【题型】选择题　【知识点】平面几何　【难度】easy
$\text{Rt}\triangle ABC$中，$AC=BC=2$，正方形$CDEF$的顶点$D,F$分别在$AC,BC$边上．$CD$的长度为$x$，$\text{Rt}\triangle ABC$与正方形$CDEF$重叠部分的面积为$y$，则下列图象中能表示$y$与$x$之间的函数关系的是（\quad）

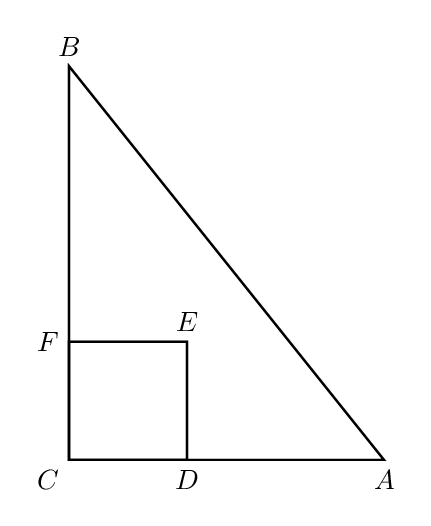
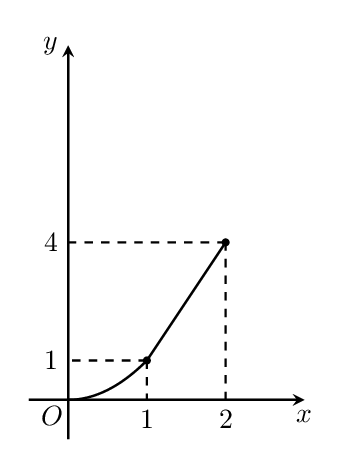
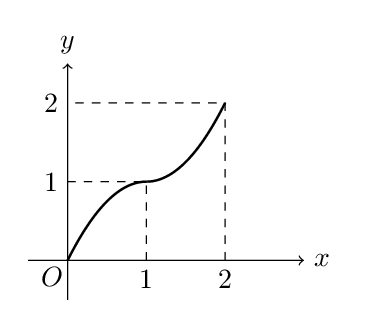
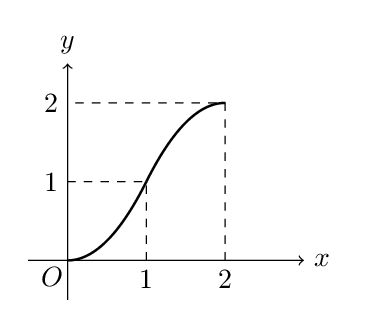
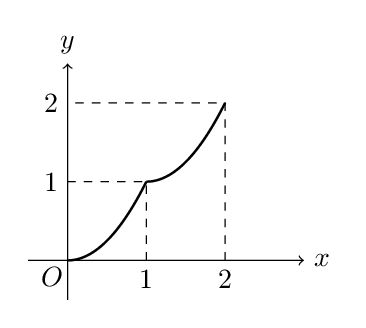
【解答】
\noindent \textbf{【答案】}C

\vspace{0.5em}
\noindent \textbf{【分析】}根据条件，直接求出$y$与$x$之间的函数关系式
\[
y=\begin{cases}
x^2, & (0 < x \leq 1) \\
-(x-2)^2+2, & (1 < x \leq 2)
\end{cases},
\]
根据关系式，利用基本函数图象，结合各个选项，即可求解.

\vspace{0.5em}
\noindent \textbf{【详解】}易知当$0 < x \leq 1$时，$y=x^2$，
\noindent 当$1 < x \leq 2$时，$ED$交$AB$于$M$，$EF$交$AB$于$N$，如图，

\vspace{0.5em}
\noindent 因为$CD=x$，则$AD=2-x$，在$\text{Rt}\triangle ABC$中，$AC=BC=2$，
\noindent 所以$\triangle ADM$为等腰直角三角形，所以$DM=2-x$，得到$EM=x-(2-x)=2x-2$，
\noindent 所以$S_{\triangle ENM}=\dfrac{1}{2}(2x-2)^2=2(x-1)^2$，故
\[
y=x^2-2(x-1)^2=-x^2+4x-2=-(x-2)^2+2
\]
\noindent 所以
\[
y=\begin{cases}
x^2, & (0 < x \leq 1) \\
-(x-2)^2+2, & (1 < x \leq 2)
\end{cases},
\]
\noindent 故选：C.
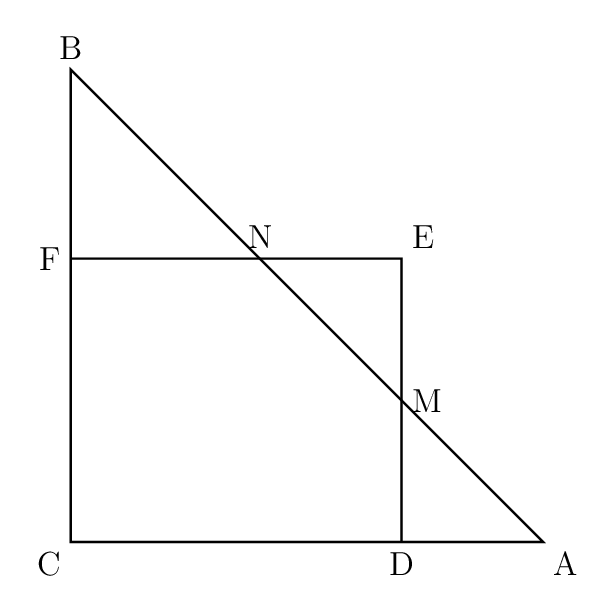